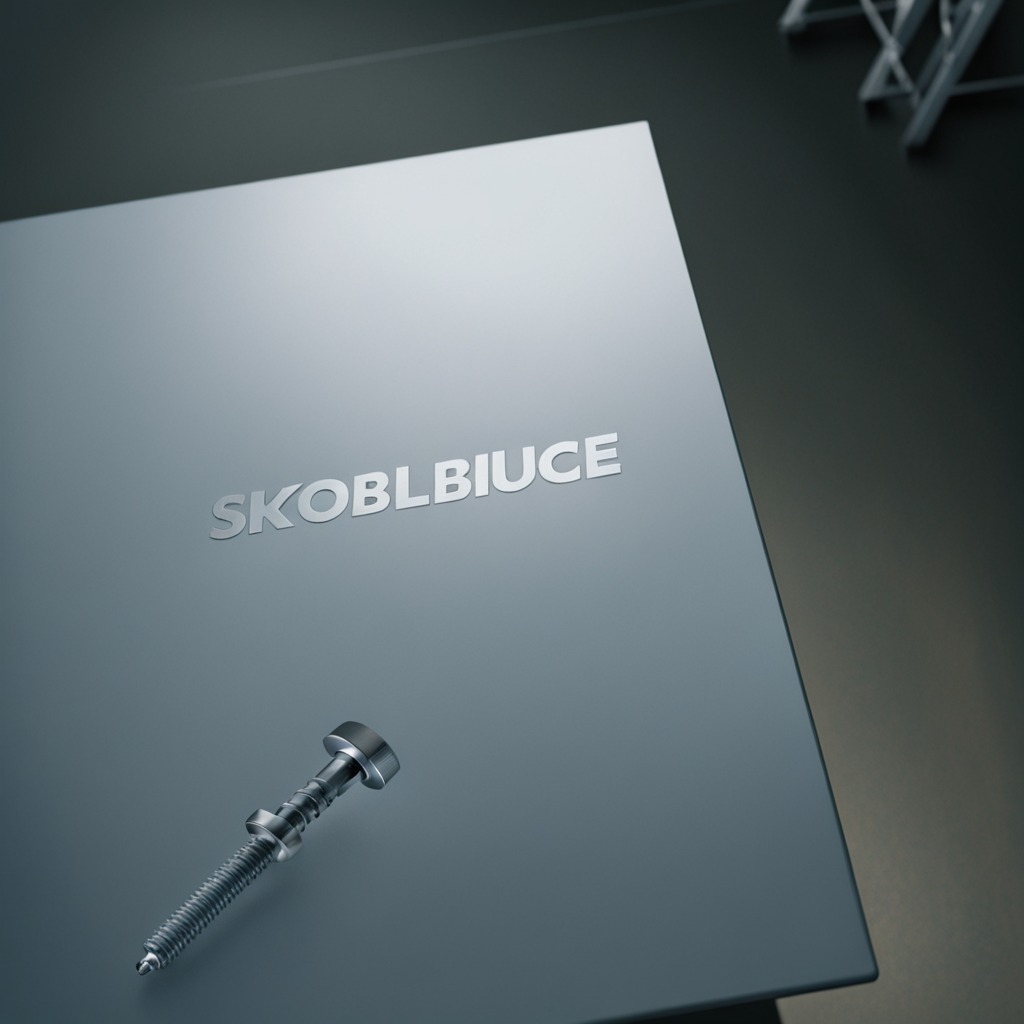
A metal screw is lying on the toolbox surface in an airplane hangar workshop.